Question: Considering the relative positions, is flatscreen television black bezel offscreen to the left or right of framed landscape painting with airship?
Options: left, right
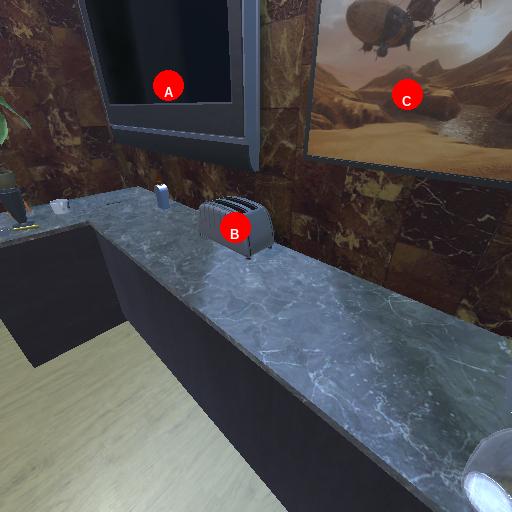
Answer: left